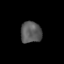
Tissue: prostate
Cell type: T cells
Senescence score: 0.7652
Nuclear area (px): 437
Mean DAPI intensity: 91.357